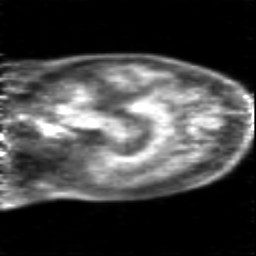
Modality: PET
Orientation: sagittal
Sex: female
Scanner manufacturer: siemens